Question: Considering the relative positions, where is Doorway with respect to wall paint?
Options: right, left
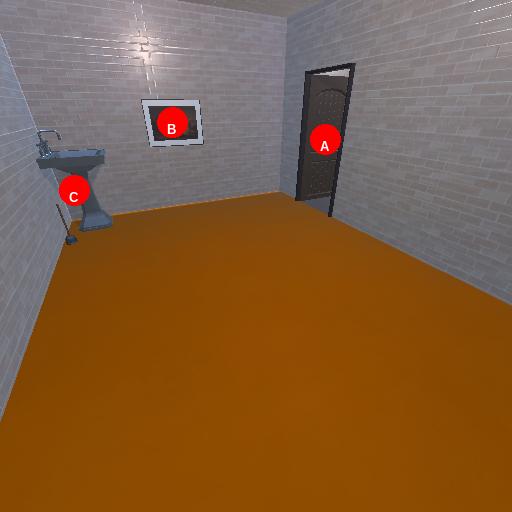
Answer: right